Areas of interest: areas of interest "Library"
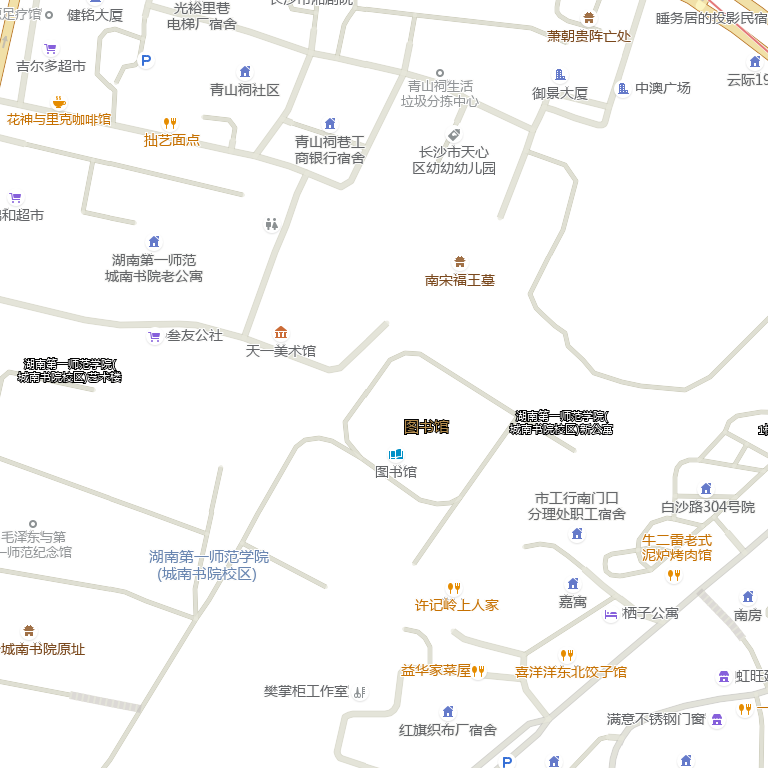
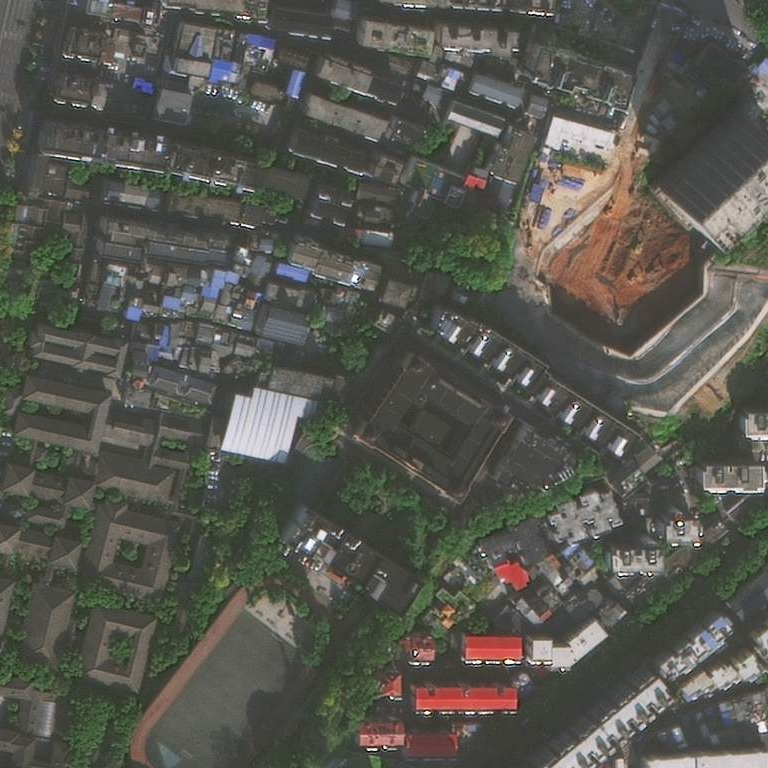